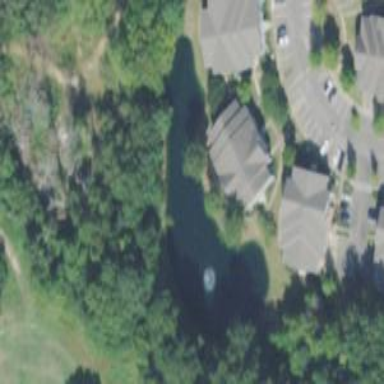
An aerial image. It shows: Pond with natural water.